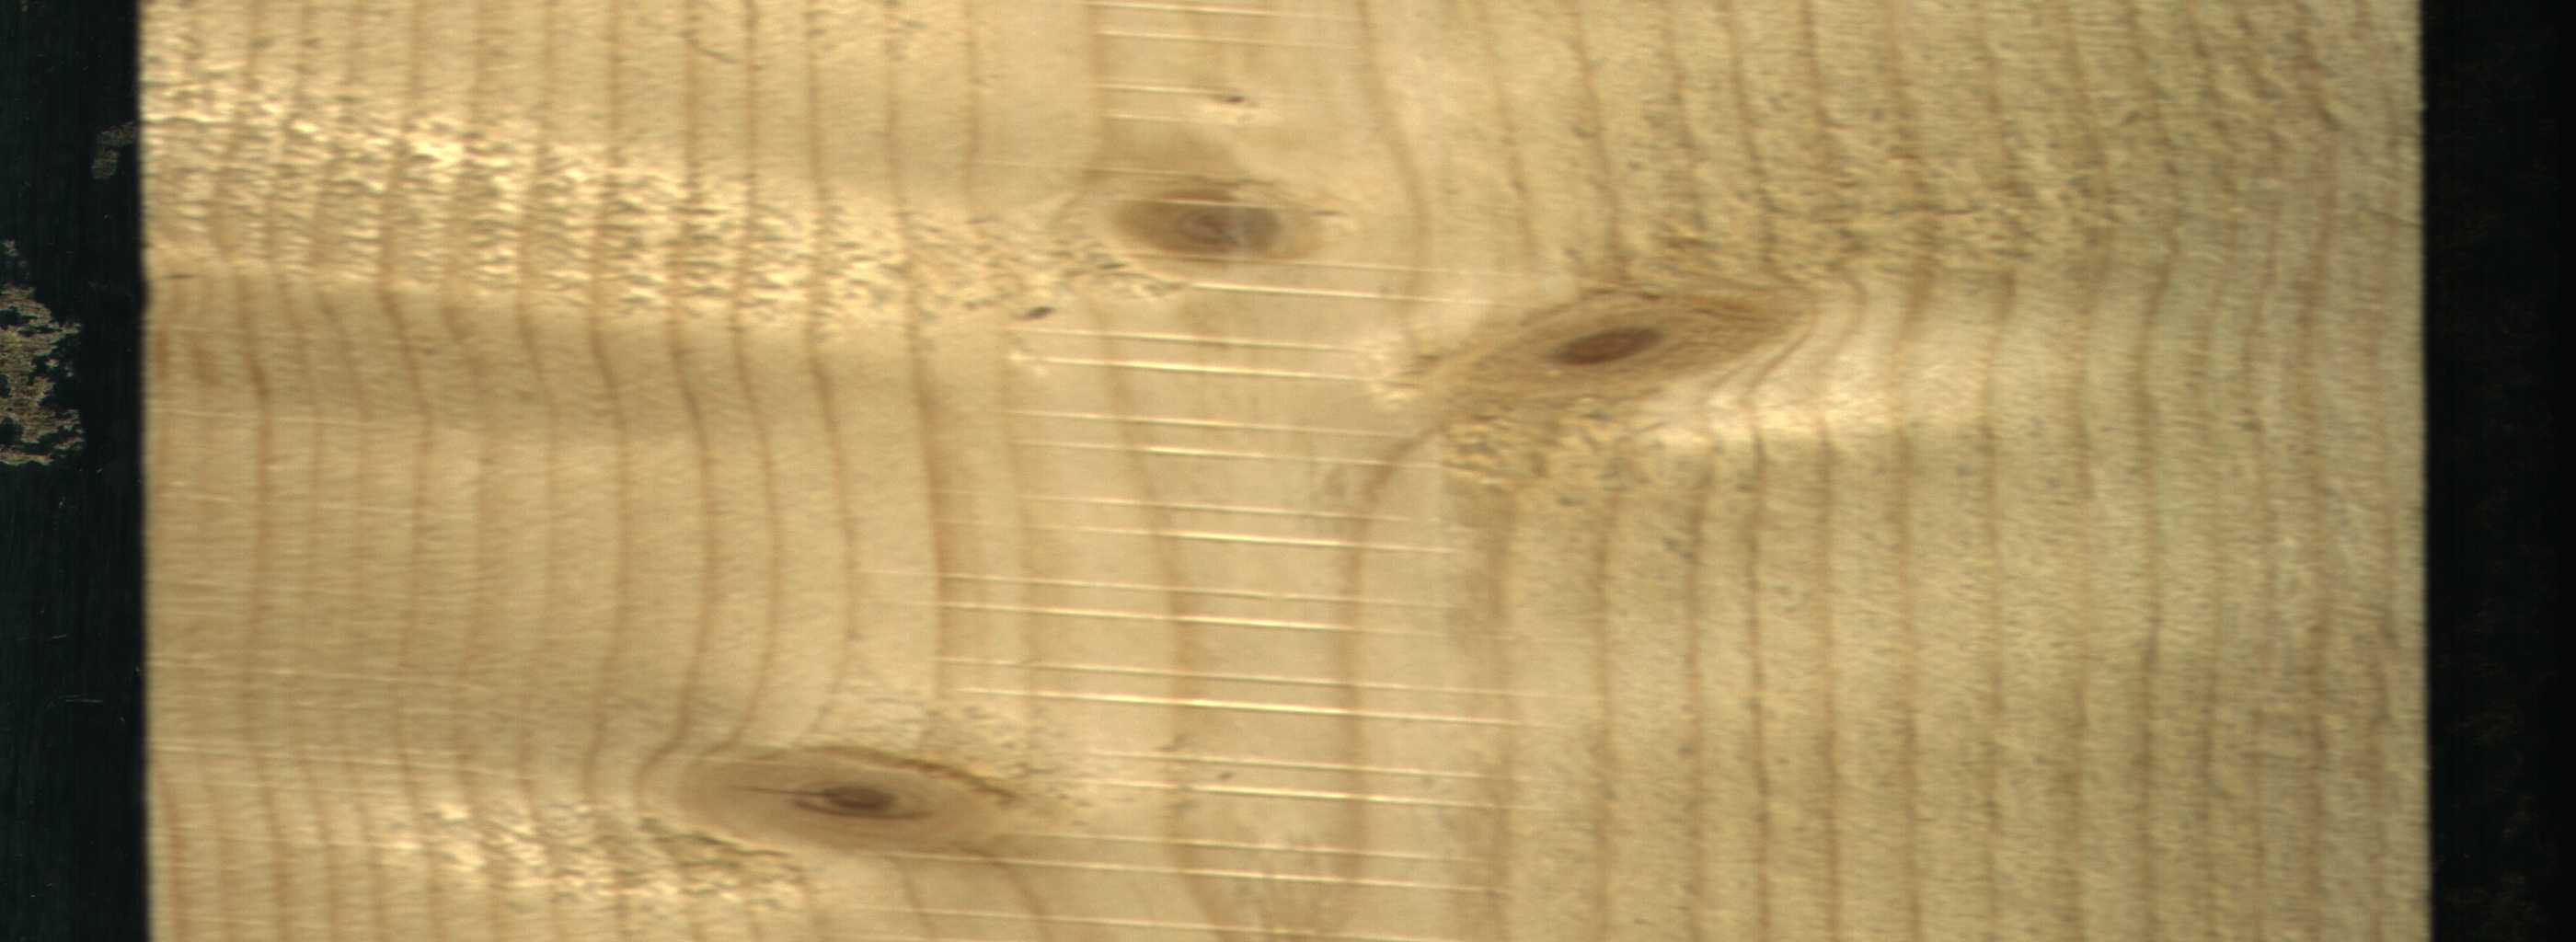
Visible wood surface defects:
Live_Knot
Live_Knot
Live_Knot